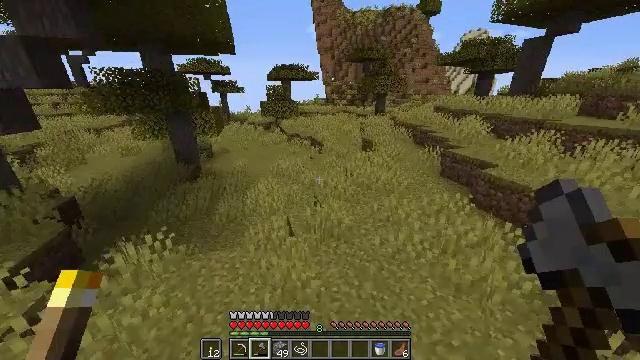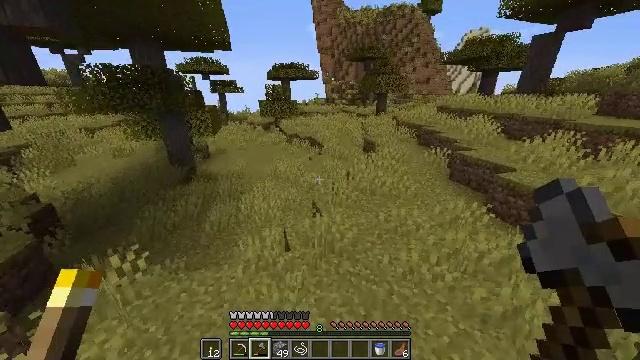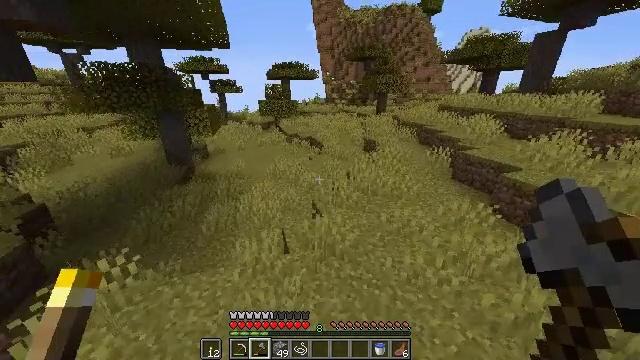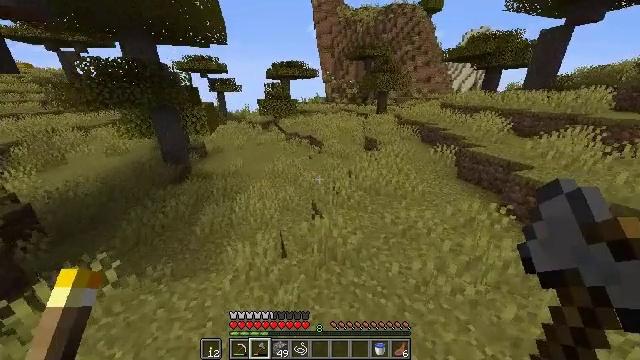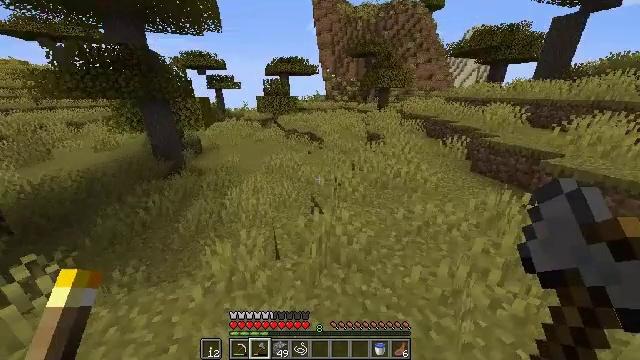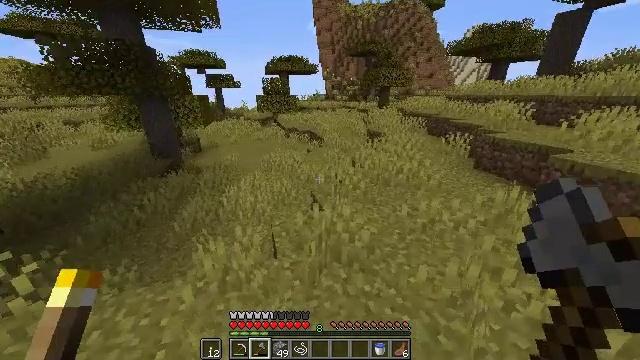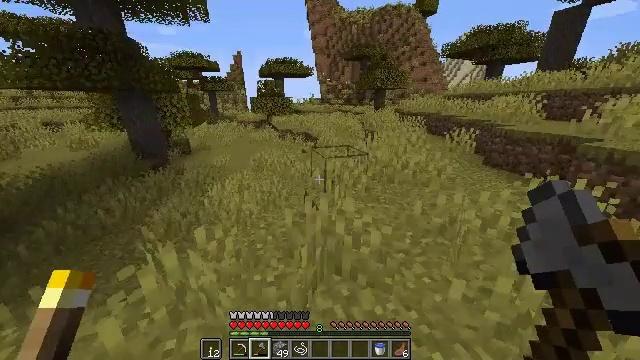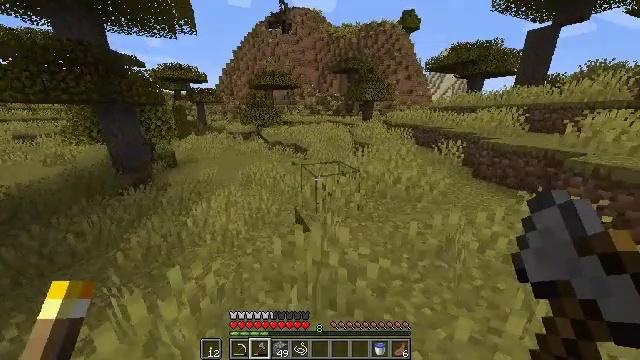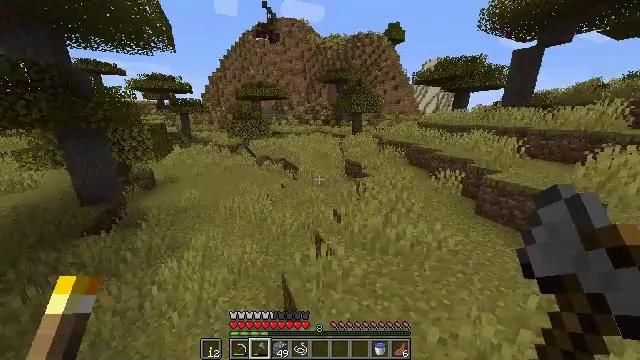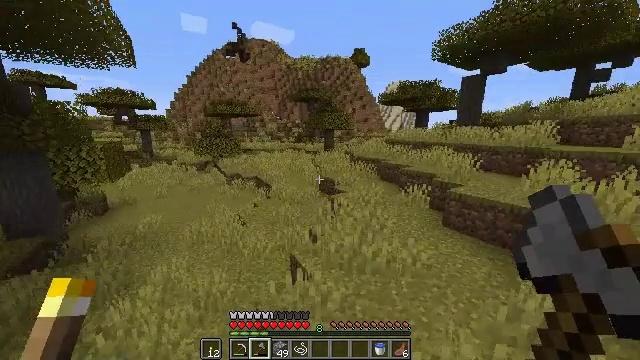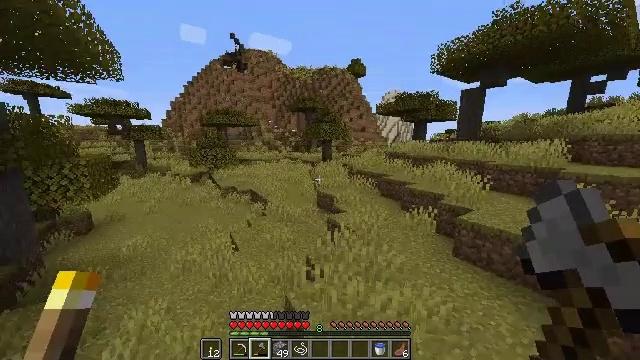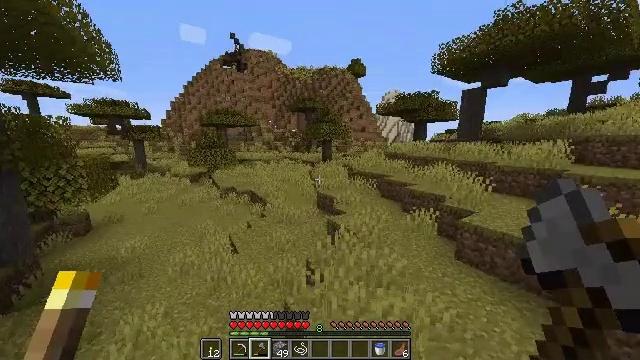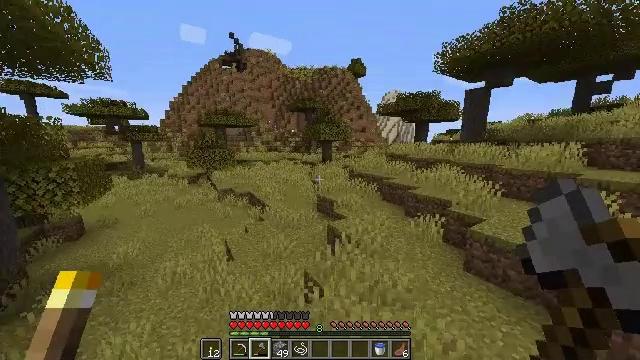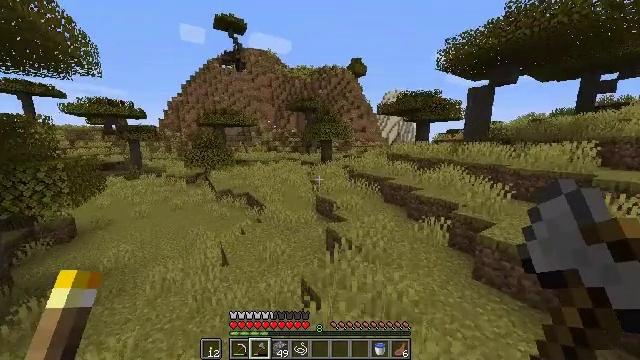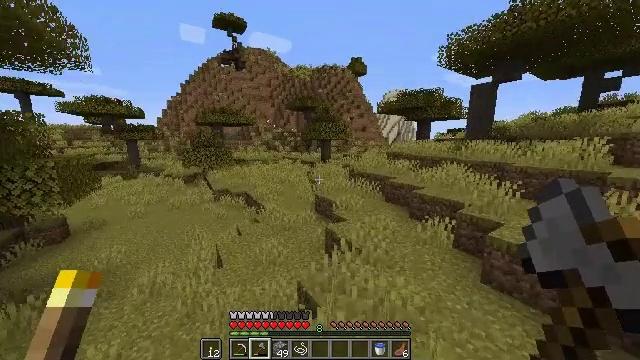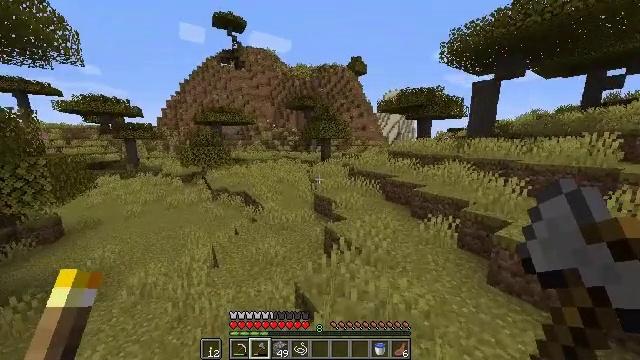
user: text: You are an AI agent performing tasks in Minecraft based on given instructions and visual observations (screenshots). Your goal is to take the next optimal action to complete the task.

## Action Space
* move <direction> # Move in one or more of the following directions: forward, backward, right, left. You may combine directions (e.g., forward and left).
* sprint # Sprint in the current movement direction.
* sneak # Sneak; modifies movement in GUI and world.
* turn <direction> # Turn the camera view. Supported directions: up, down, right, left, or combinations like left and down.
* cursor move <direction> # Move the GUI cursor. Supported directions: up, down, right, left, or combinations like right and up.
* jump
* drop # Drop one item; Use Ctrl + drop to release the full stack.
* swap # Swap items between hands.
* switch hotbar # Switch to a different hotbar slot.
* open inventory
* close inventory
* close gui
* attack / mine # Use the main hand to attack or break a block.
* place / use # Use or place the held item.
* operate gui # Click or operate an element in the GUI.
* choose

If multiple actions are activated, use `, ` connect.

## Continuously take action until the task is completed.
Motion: motion action
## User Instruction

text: Attack the orange carpet to remove it.
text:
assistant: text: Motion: move forward, sprint, attack / mine, jump
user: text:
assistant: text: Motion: move forward, sprint, attack / mine, jump
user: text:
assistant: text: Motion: move forward, sprint, attack / mine, jump
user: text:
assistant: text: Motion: move forward, sprint, attack / mine, jump
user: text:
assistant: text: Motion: move forward, sprint, attack / mine, jump
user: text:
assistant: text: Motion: move forward, sprint, turn right and up, attack / mine, jump
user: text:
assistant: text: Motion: move forward, sprint, turn right and up, attack / mine, jump
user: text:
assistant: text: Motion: move forward and move right, sprint, turn right and up, attack / mine, jump
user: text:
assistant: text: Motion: move forward and move right, sprint, turn right and up, attack / mine, jump
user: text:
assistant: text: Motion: move forward and move right, sprint, turn up, attack / mine, jump
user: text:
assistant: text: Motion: move forward and move right, sprint, attack / mine, jump
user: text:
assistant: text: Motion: move forward and move right, sprint, attack / mine, jump
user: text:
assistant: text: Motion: move forward and move right, sprint, attack / mine, jump
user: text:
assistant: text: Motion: move forward and move right, sprint, attack / mine, jump
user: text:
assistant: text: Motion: move forward, sprint, attack / mine, jump
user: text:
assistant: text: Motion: move forward, sprint, attack / mine, jump
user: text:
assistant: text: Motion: move forward, sprint, attack / mine, jump
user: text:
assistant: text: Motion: move forward, sprint, attack / mine, jump
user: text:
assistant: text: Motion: move forward, sprint, attack / mine, jump
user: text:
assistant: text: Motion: move forward, sprint, attack / mine, jump
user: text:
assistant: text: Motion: move forward and move right, sprint, turn right and down, attack / mine, jump
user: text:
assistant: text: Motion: move forward and move right, sprint, turn right, attack / mine, jump
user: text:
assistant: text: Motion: move forward and move right, sprint, attack / mine, jump
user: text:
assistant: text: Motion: move forward and move right, sprint, attack / mine, jump
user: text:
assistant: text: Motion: move forward and move right, sprint, attack / mine, jump
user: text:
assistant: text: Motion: move forward, sprint, attack / mine, jump
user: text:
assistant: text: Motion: move forward, sprint, attack / mine, jump
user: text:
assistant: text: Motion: move forward, sprint, attack / mine, jump
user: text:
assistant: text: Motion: move forward, sprint, attack / mine, jump
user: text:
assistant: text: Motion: move forward, sprint, attack / mine, jump